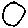
Label: circle